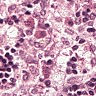
Metastatic tissue present: no